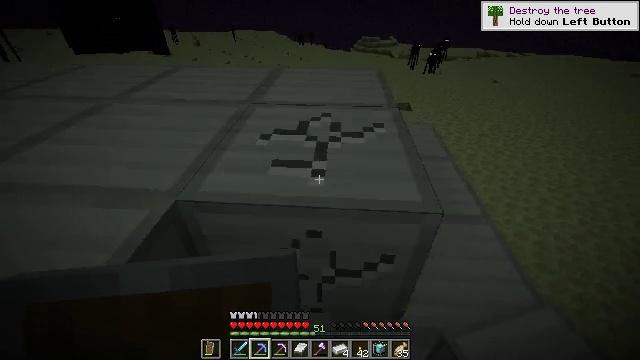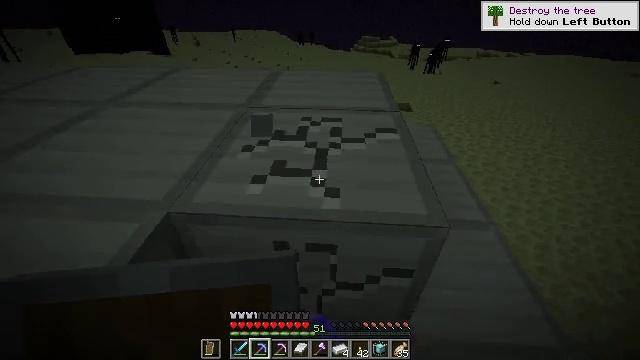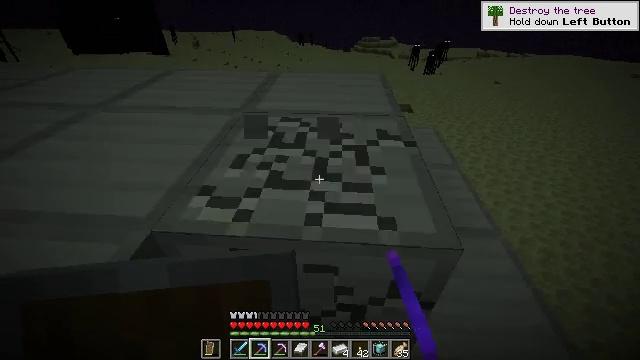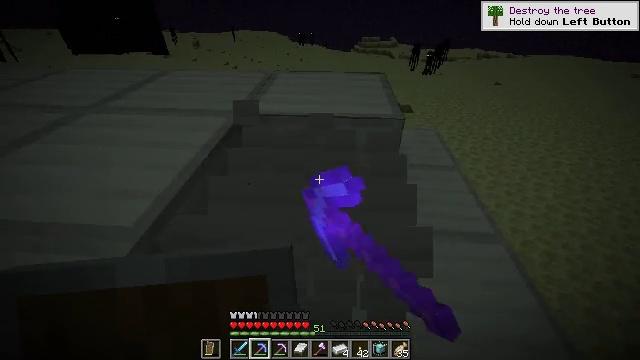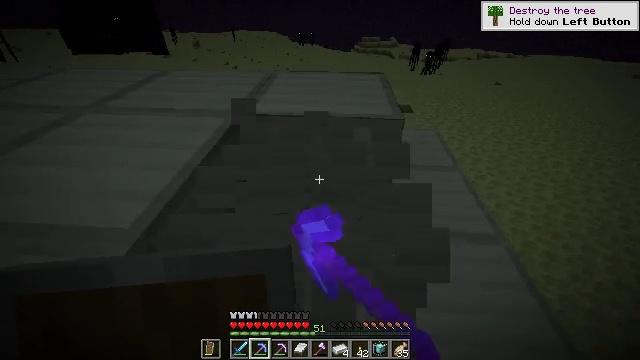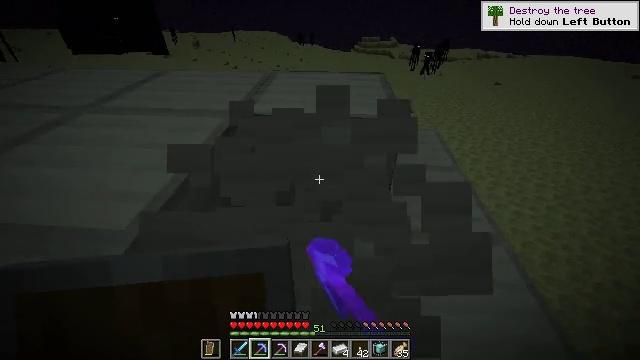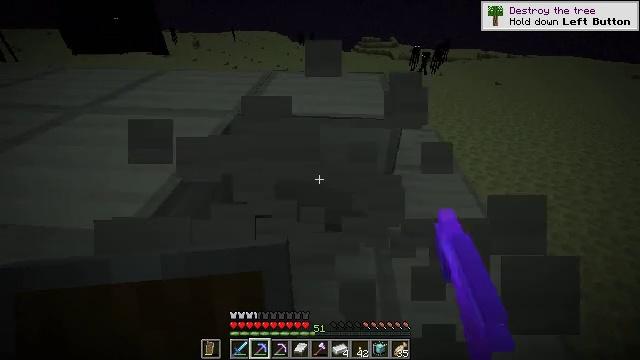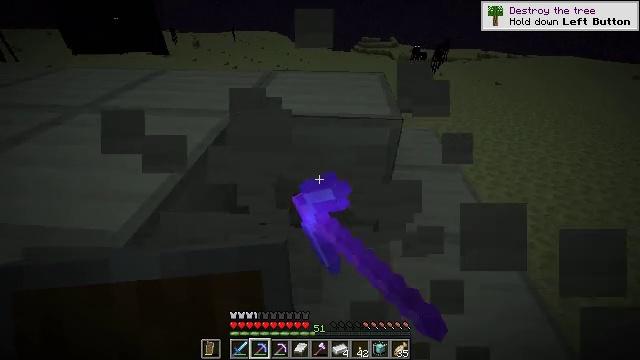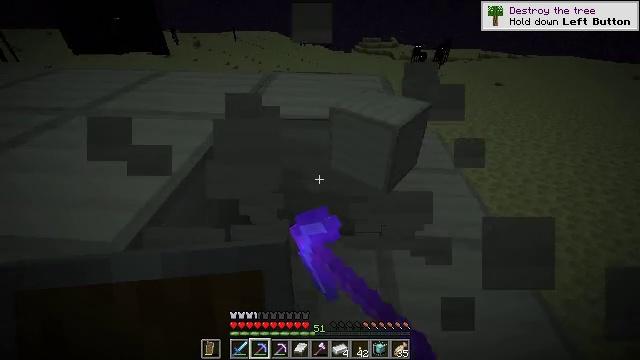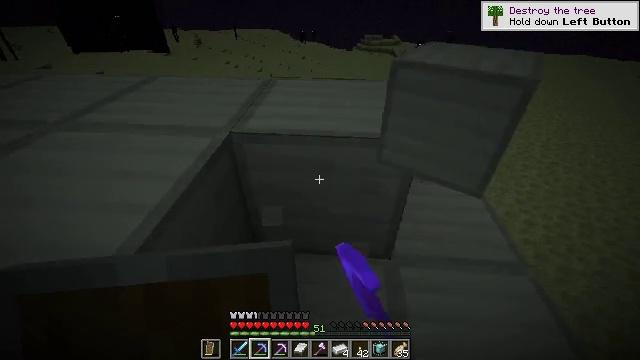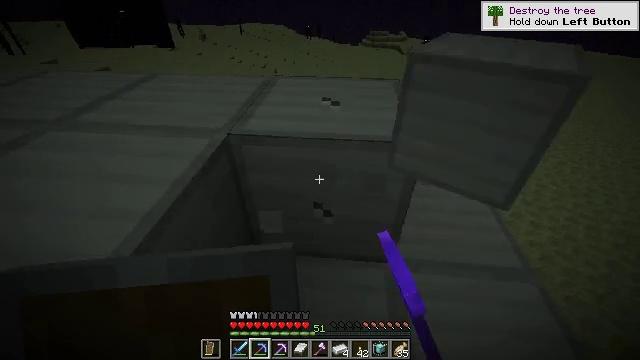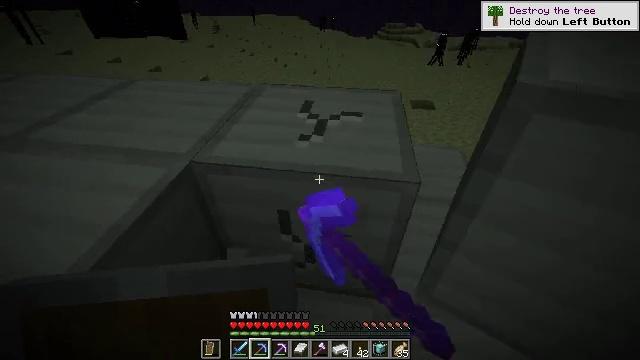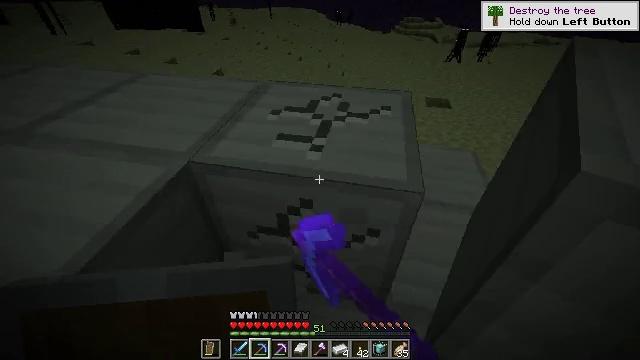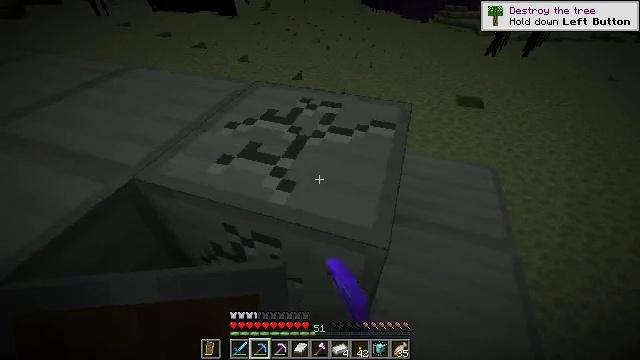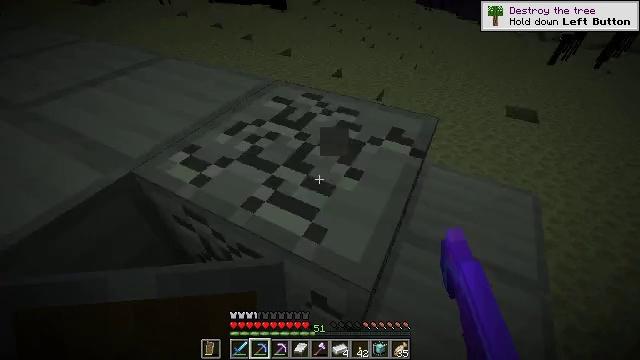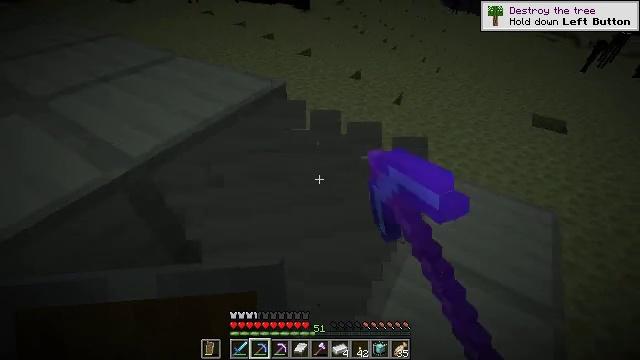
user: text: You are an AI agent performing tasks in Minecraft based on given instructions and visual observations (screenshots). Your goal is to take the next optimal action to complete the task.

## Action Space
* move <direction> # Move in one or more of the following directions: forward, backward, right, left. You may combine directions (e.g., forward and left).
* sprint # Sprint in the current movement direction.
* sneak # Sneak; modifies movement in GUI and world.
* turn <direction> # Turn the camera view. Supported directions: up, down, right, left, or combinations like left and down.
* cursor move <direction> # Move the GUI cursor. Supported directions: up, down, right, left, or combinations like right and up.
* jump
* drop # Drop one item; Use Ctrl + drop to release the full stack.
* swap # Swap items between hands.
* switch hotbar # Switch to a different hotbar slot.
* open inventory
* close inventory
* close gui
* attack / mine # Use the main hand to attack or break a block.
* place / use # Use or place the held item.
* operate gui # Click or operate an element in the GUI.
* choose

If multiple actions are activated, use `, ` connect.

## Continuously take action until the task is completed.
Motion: motion action
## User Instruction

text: Gather the iron block using a pickaxe.
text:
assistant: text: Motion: attack / mine
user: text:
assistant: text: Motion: attack / mine
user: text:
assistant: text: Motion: attack / mine
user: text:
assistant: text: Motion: attack / mine
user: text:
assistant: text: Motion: attack / mine
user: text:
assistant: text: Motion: attack / mine
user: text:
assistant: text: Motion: attack / mine
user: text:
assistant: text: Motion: move forward, attack / mine
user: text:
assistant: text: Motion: move forward, attack / mine
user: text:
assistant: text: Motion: move forward and move right, turn left, attack / mine
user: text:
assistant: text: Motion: move forward and move right, turn left and down, attack / mine
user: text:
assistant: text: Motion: move forward and move right, turn left and down, attack / mine
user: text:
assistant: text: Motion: move forward and move right, turn left and down, attack / mine
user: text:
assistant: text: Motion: move forward and move right, turn left, attack / mine
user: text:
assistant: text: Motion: turn left, attack / mine
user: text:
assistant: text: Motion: turn left, attack / mine
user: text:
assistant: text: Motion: turn left, attack / mine
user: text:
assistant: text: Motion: turn left, attack / mine
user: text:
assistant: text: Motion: move forward and move right, turn left, attack / mine
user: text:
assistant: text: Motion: move forward and move right, turn left and up, attack / mine
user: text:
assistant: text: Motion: move forward and move right, turn left and up, attack / mine
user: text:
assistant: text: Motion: move forward and move right, turn left, attack / mine
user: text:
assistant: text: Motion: move forward, turn left and up, attack / mine
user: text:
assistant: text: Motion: turn left and up, attack / mine
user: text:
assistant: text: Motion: turn left and up, attack / mine
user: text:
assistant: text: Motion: attack / mine
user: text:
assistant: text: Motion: turn right, attack / mine
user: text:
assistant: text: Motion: turn up, attack / mine
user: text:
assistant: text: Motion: attack / mine
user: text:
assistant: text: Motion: attack / mine